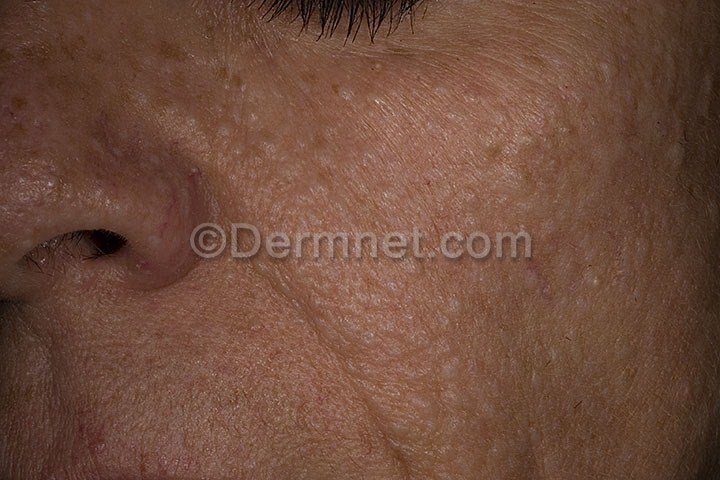
Disease: Systemic Disease